Question: I'm trying expose a 'bower_components' directory on my express app and it keep throwing errors.
'''
TypeError: Object #<ServerResponse> has no method 'static'
var app = require('express')();
var http = require('http').Server(app);
var io = require('socket.io')(http);
app.use("/", app.static(__dirname + "/bower_components"));
app.get('/', function(req, res){
res.sendfile('index.html');
});
io.on('connection', function(socket){
console.log('a user connected');
socket.on('disconnect', function(){
console.log('user disconnected');
});
});
http.listen(3000, function(){
console.log('listening on *: 3000');
});
'''
---
---
## How do I allow bower components to be visible when i hit my index.html?

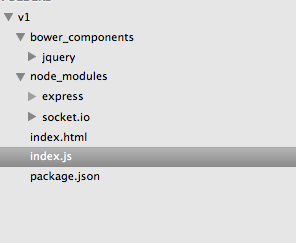
Answer: Express 3's API for this has changed. You need to call 'express.static()', not 'app.static()'.
'''
var express = require('express');
var app = express();
app.use("/", express.static(__dirname + "/bower_components"));
'''
Based on <URL>.